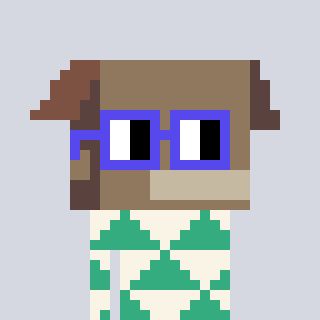
a pixel art character with square blue glasses, a box-shaped head and a teal-colored body on a cool background